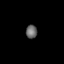
Tissue: prostate
Cell type: Myeloid cells
Senescence score: 0.691
Nuclear area (px): 148
Mean DAPI intensity: 103.804